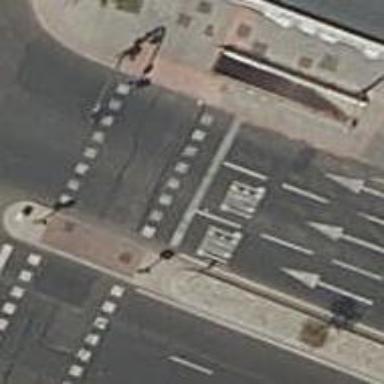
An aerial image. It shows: Road with traffic signals.